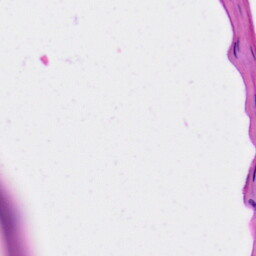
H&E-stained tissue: Skin